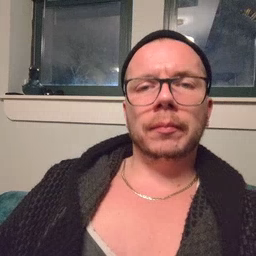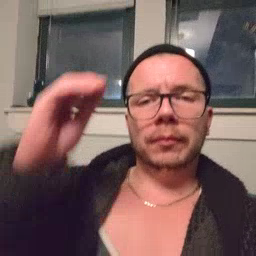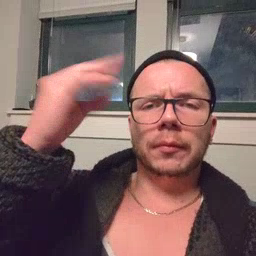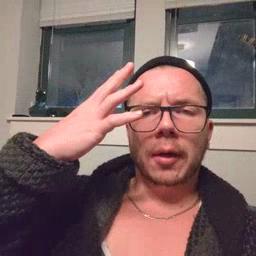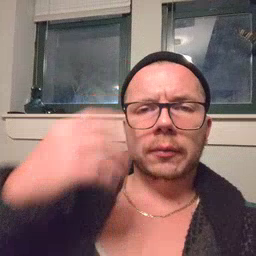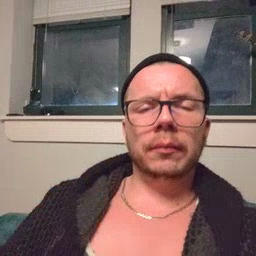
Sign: sun